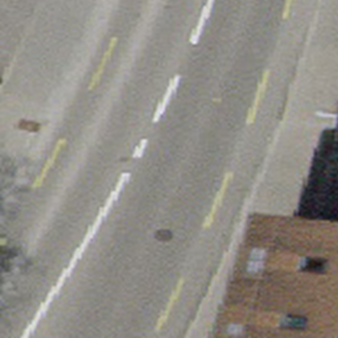
Label: other